Question: I would like to use a picturebox to put together an analog clock. I have set a backgound image for the picturebox, that is going to be the "clock-face". Upon it, I meant to use bitmap images as my hour,-minute, and second-hands. I had looked up a few <URL>. I had turned my bitmap into a Graphics object, and after that I set the rotation point with the TranslateTransform class and then rotated it with the RotateTransform class. The I drew the my original bitmap to the Graphics object, and set my picturebox.Image to this bitmap. An is shows up only a certain point of the hand. As I set another value to the degree, it shows another certain part of it. My code looks like:
'''
private void rotateImg(Bitmap b , int degree) {
Bitmap bitmap = new Bitmap(b.Width,b.Height);
Graphics g = Graphics.FromImage(bitmap);
g.TranslateTransform(bitmap.Width/2,bitmap.Height/2);
g.RotateTransform(degree);
g.DrawImage(b, new Point(0,0));
g.Dispose();
pictureBox1.Image=bitmap;
}
'''
And my result looks like this:

I am very confused with this now, I am not really familiar with C# form applications, so I would approciate any advice, link or whatsoever to carry on with this tiny project.
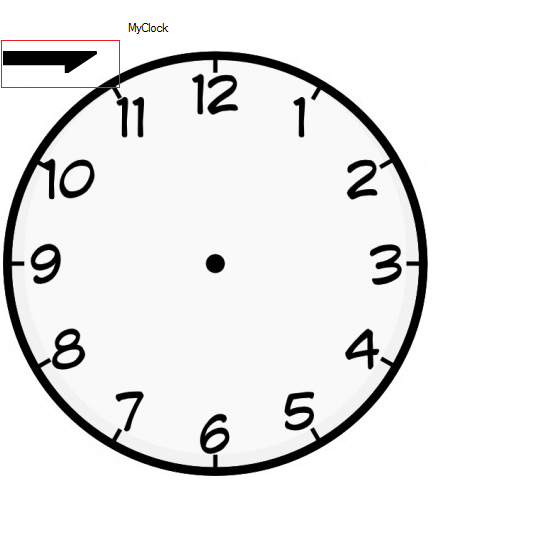
Answer: Leave the clock face as the Background, then use the Paint() event of your PictureBox to put the hand on top. Something like...
'''
private Bitmap HourHand;
private int HourDegree =45;
private void pictureBox1_Paint(object sender, PaintEventArgs e)
{
Graphics g = e.Graphics;
g.TranslateTransform(pictureBox1.Width / 2, pictureBox1.Height / 2);
g.RotateTransform(HourDegree);
g.DrawImage(HourHand, new Point(0, 0));
}
'''